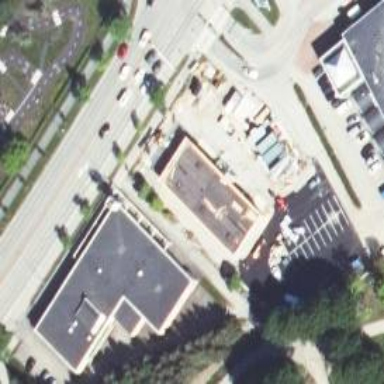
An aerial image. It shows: Fast food restaurant located in building.